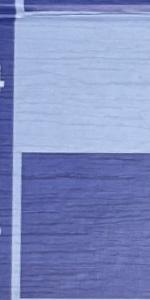
Label: Empty